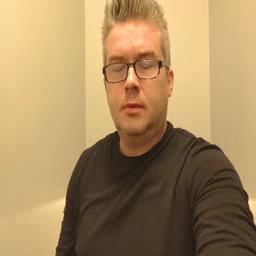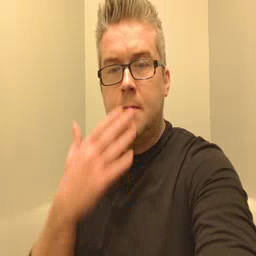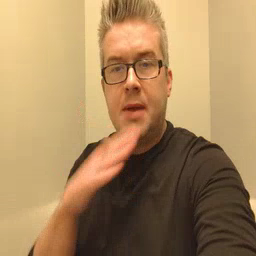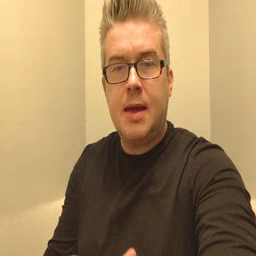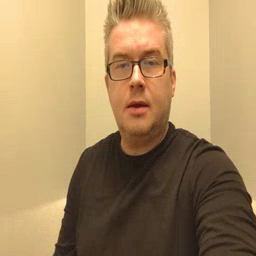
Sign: bad